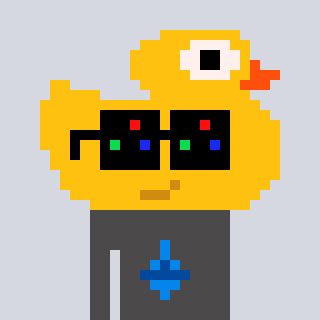
a pixel art character with square black sunglasses, a ducky-shaped head and a grayscale-colored body on a cool background